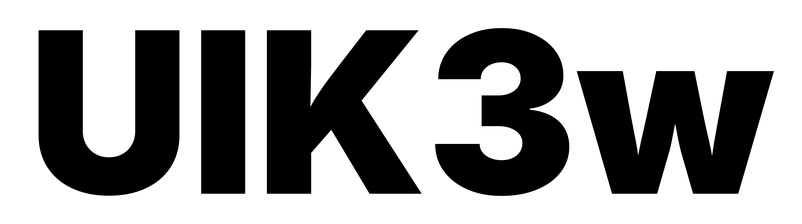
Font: Inter_Black